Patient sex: M
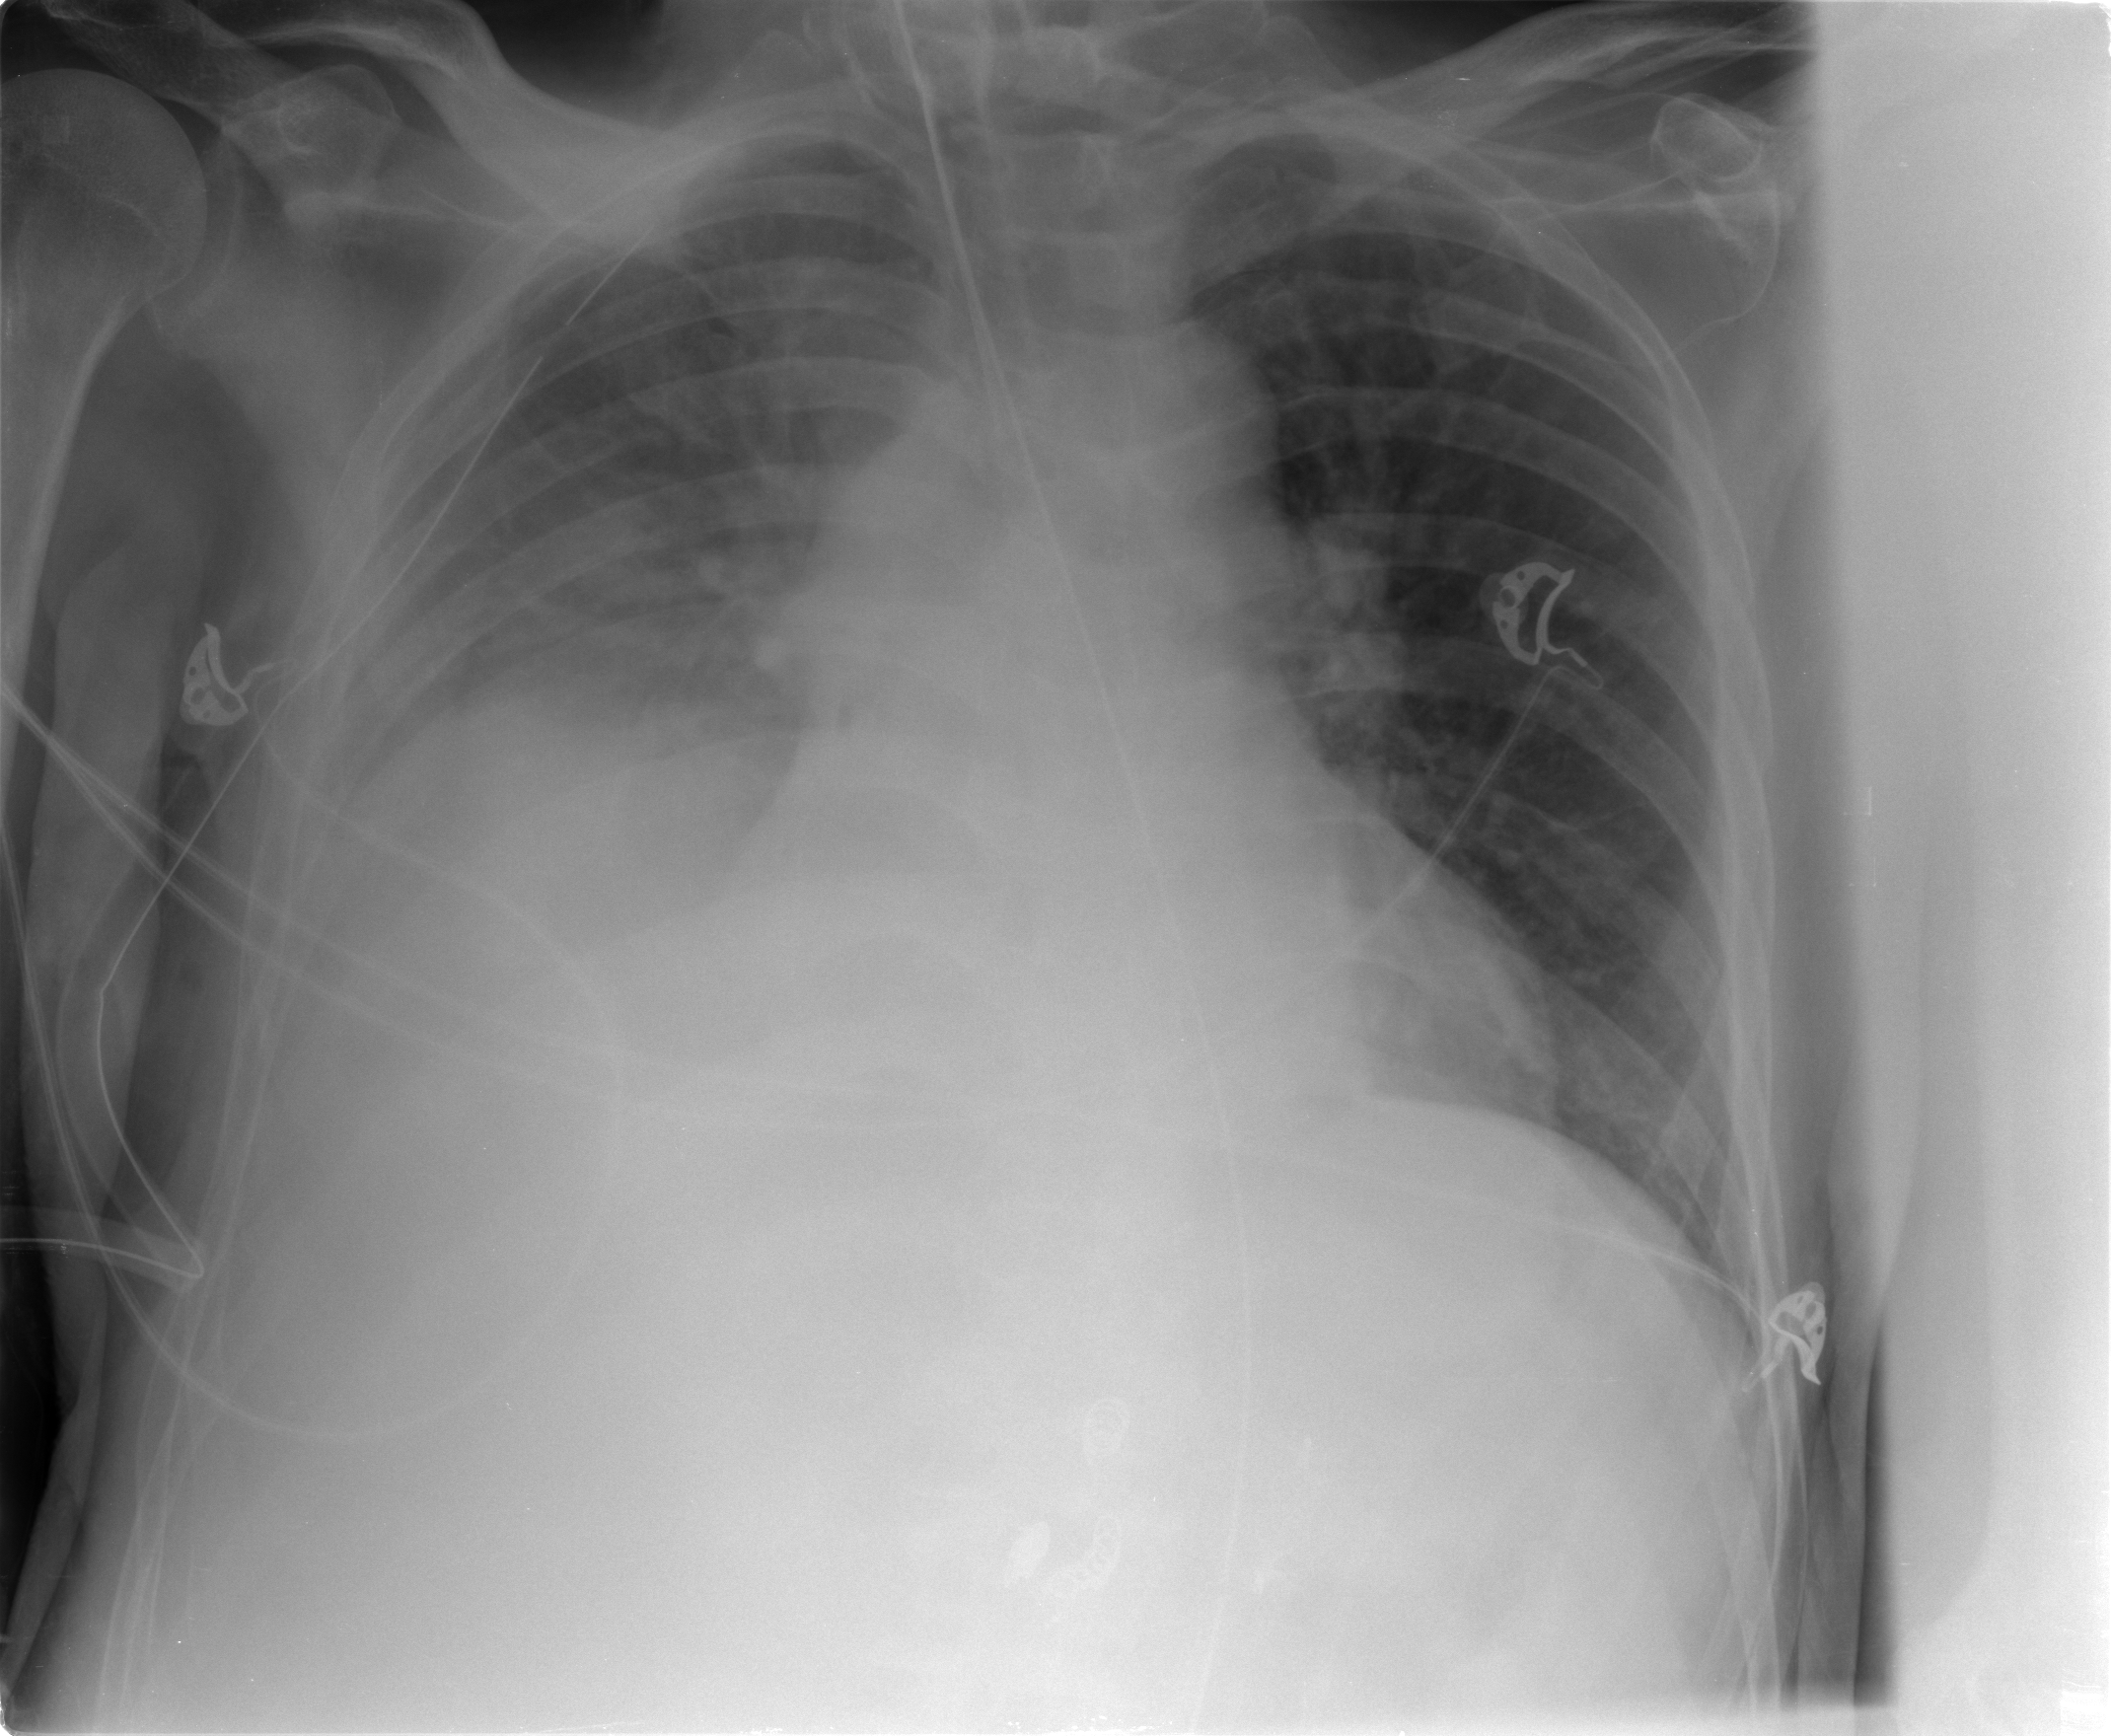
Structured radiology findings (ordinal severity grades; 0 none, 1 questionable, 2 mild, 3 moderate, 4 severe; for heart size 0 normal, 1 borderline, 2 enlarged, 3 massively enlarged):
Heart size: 1
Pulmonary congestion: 2
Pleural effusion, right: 2
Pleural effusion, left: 0
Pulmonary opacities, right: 1
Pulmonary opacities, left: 0
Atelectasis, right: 2
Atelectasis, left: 0